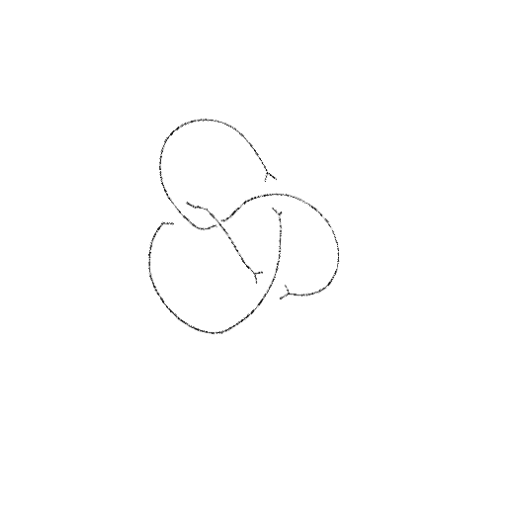
Crossing number: 4